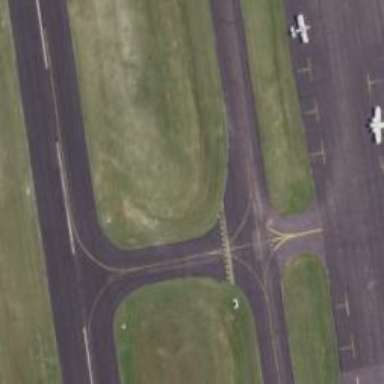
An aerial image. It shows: View of taxiway at the airport.